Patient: sex M, age 61
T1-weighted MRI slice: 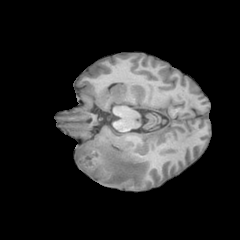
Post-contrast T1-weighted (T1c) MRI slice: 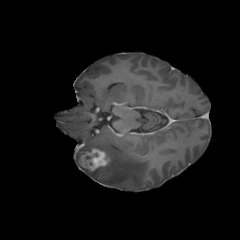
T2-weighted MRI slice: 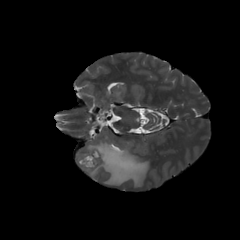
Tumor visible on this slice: yes
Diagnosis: Glioblastoma, IDH-wildtype
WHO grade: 4